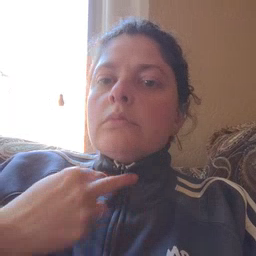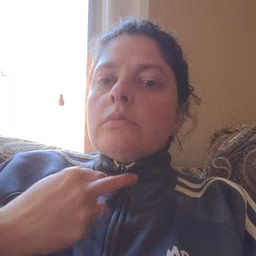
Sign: hello